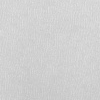
Atmospheric dust classification: dusty